Question: I'm running a simple FastAPI application in WSL2 in a anaconda env, the code is very simple, as in the image

The app is running in localhost:127.0.0.1:8000 but I can't access it from Windows browser.
How do I do it, because later I want to test the API using swagger ui?
I used 'ip route' or 'wsl hostname -i' command to see the ip of WSL machine but none of them worked
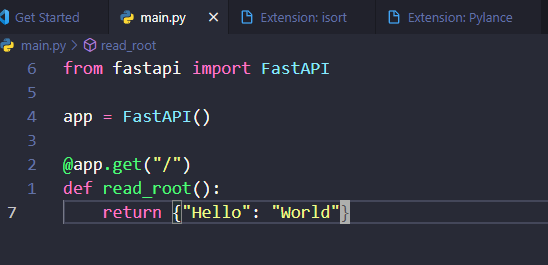
Answer: Found the answer, turned out I still have a VPN running and it seems that it prevented me from accessing